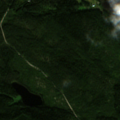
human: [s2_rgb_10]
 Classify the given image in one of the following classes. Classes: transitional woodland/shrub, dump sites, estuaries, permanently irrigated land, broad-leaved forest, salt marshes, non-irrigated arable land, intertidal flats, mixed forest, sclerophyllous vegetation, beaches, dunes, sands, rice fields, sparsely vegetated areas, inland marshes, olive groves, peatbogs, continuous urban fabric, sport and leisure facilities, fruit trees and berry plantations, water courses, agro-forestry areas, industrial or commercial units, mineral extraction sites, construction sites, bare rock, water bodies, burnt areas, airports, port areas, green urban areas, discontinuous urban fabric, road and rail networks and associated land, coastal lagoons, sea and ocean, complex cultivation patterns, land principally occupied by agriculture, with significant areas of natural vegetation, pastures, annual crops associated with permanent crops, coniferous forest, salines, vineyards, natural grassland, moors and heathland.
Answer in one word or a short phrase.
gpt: land principally occupied by agriculture, with significant areas of natural vegetation, coniferous forest, mixed forest, water bodies